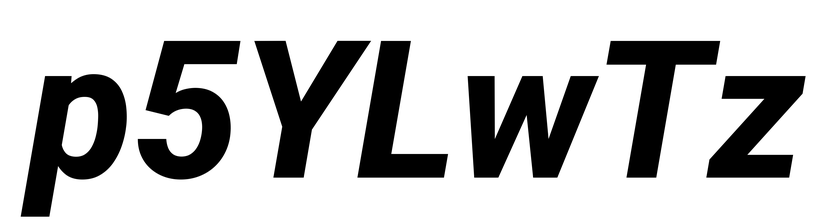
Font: Roboto-Italic_ExtraBold_Italic